Question: I need to draw a BufferedImage within a given quadrilateral.
I want to do that:

I would like the cat to be deformed to be drawn within the quadrilateral.
'Graphics' objects have different methods to draw images, but only to stretch them along the X and Y axis (See 'Graphics.drawImage' methods).
What I am dreaming of is a method 'Graphics.drawImage()' where I specify the coordinates of the 4 quadrilateral points. Is there an easy way to do that?
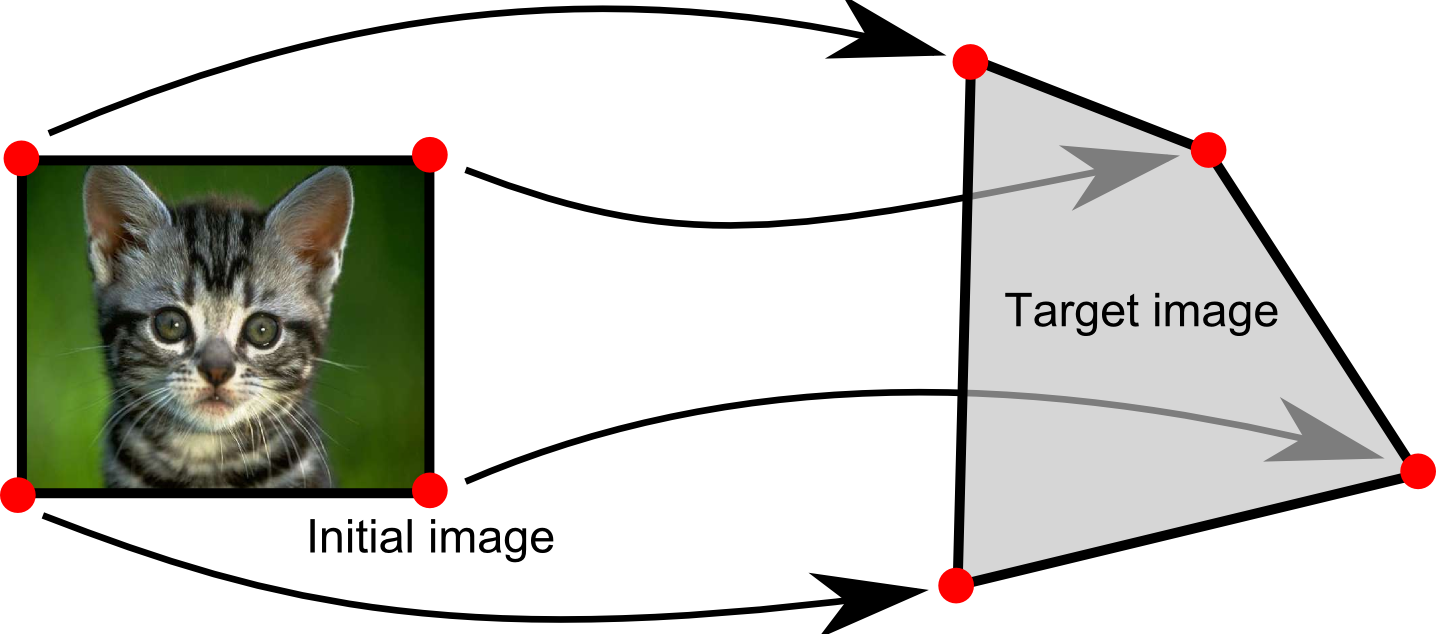
Answer: I don't know of any easy way to do this with the standard java packages. You could of course implement your own Bilinear or Perspective transform for four corner image warping, but who wants to do all that work.
I think your best bet is to look into the Java Advanced Imaging API (javax.media.JAI). Here is an article that talks about perspective transforms with JAI: <URL>